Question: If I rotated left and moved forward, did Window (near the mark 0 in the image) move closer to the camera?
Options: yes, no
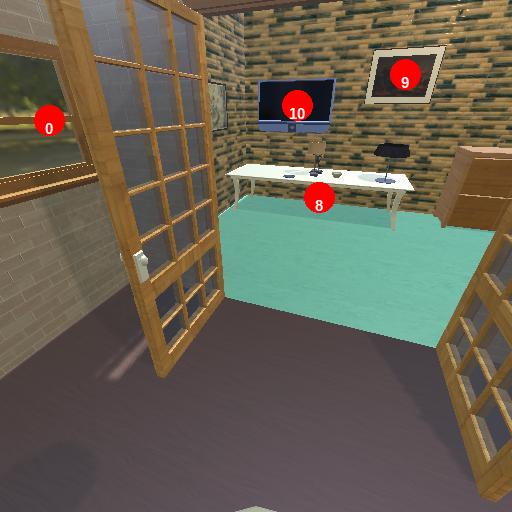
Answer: yes